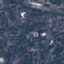
Land use / land cover: Residential